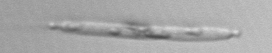
Label: Eucampia_morphytype1